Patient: sex M, age 65
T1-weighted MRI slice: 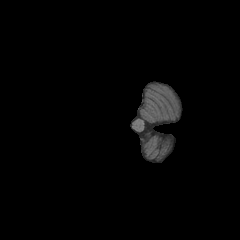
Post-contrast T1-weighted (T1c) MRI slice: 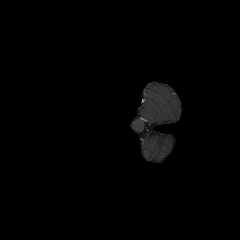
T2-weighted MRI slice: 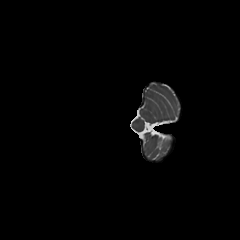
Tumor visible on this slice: no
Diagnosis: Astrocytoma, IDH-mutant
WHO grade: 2